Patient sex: M
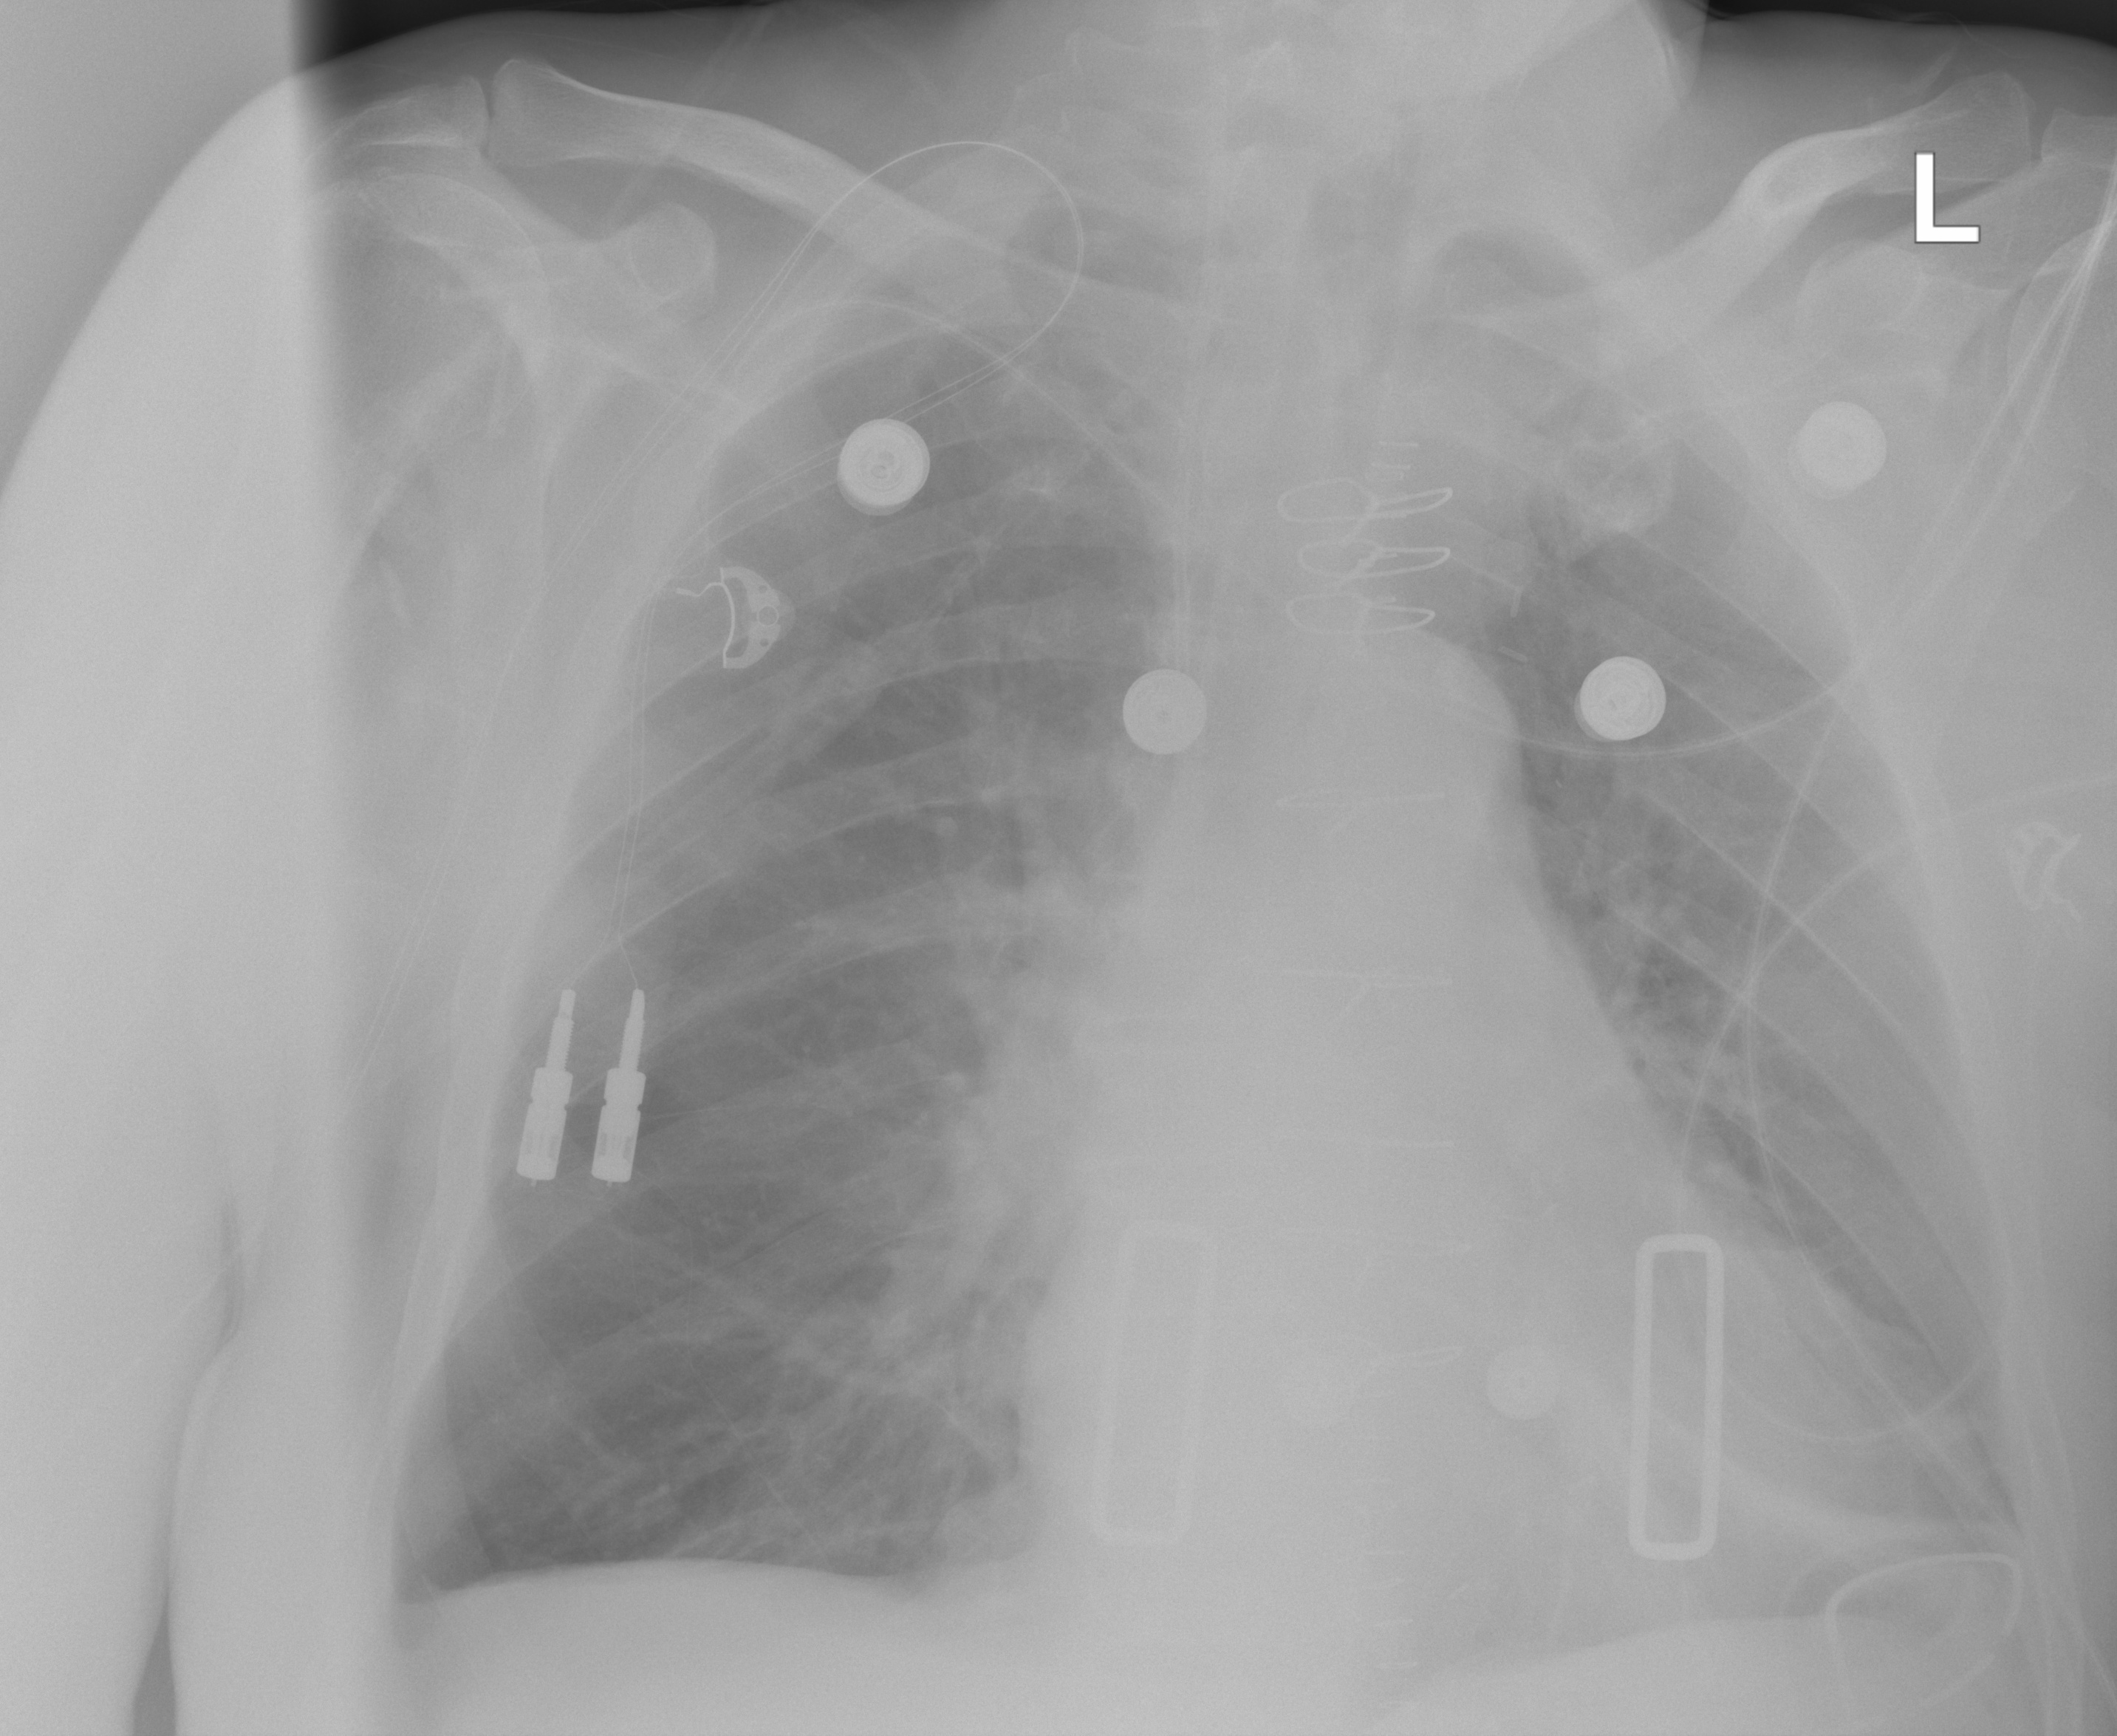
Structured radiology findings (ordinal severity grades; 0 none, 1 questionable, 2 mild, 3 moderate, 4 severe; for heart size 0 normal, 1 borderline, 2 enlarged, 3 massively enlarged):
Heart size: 2
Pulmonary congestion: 2
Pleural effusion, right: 2
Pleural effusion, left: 2
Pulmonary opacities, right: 0
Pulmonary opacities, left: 0
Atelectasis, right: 2
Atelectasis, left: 2